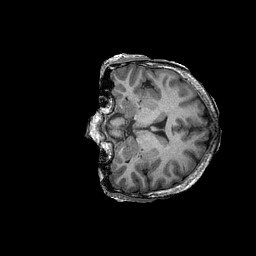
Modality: T1w
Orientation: coronal
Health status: ill
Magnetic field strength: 3 T